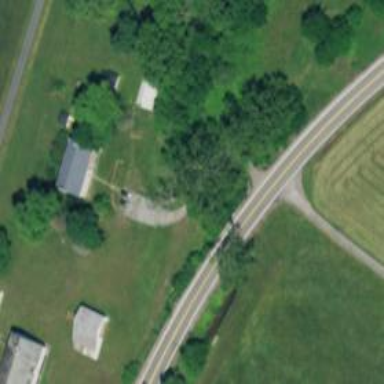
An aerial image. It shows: Driveway.